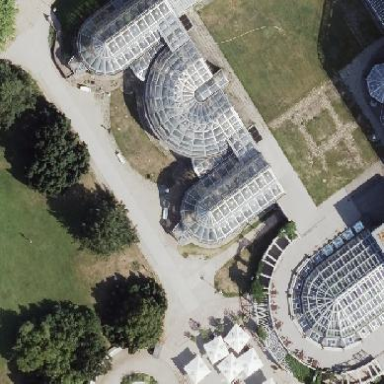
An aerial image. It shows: Greenhouse.